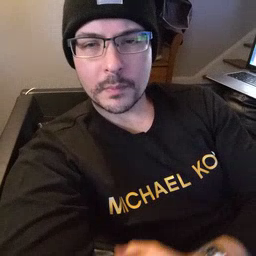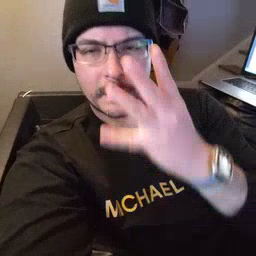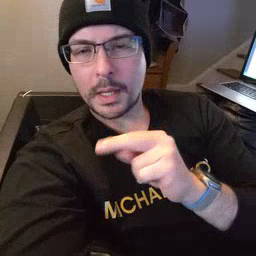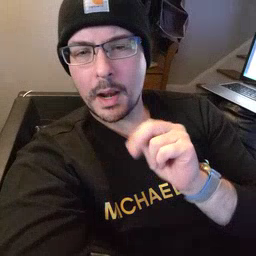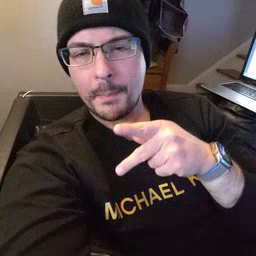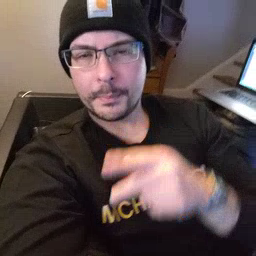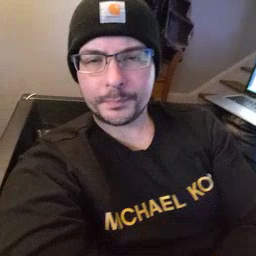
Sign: nap